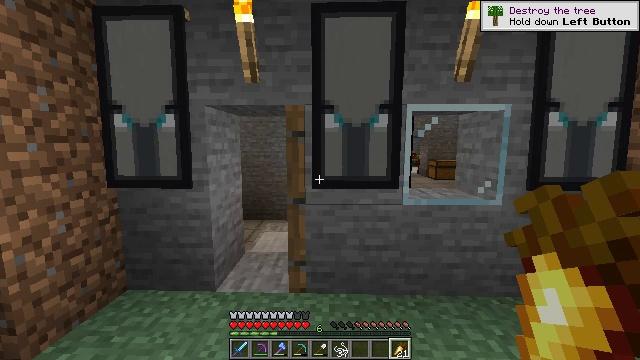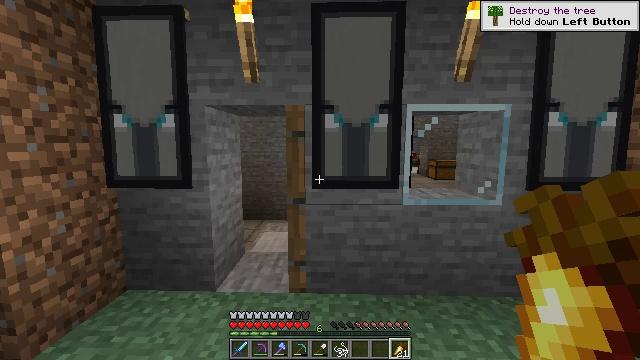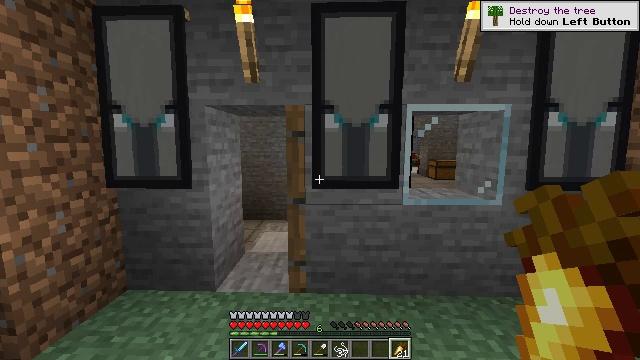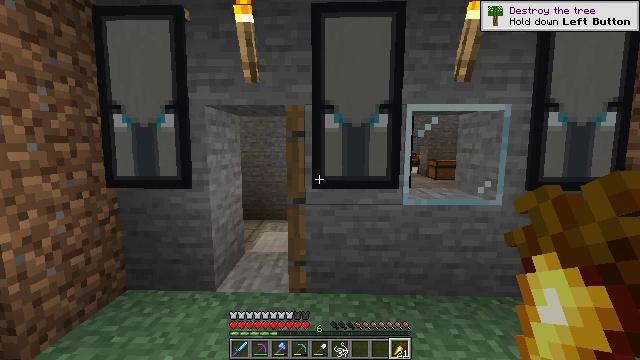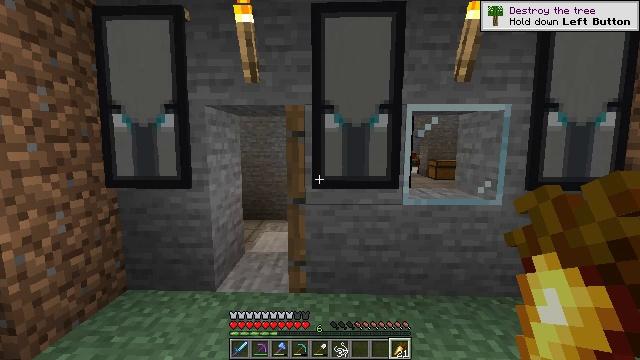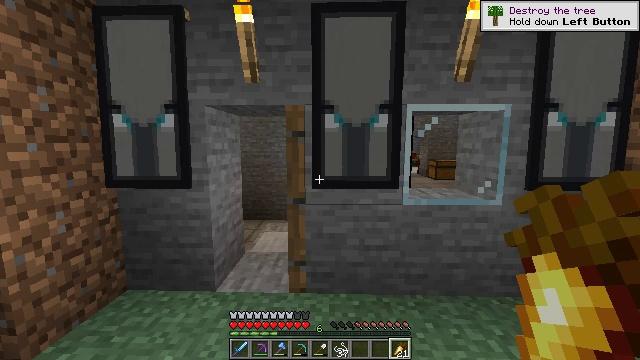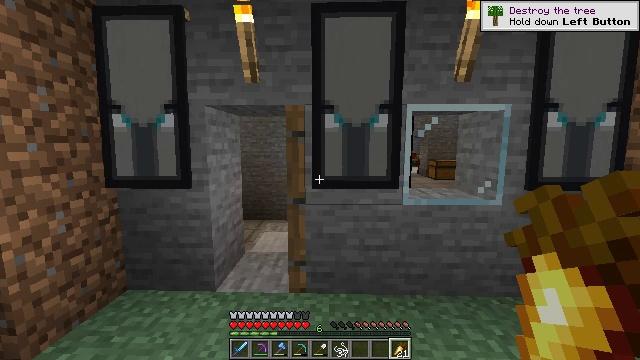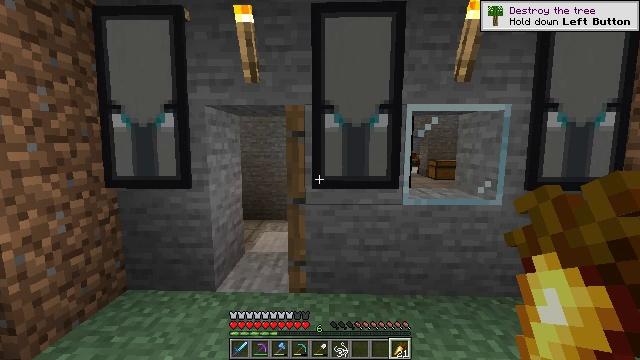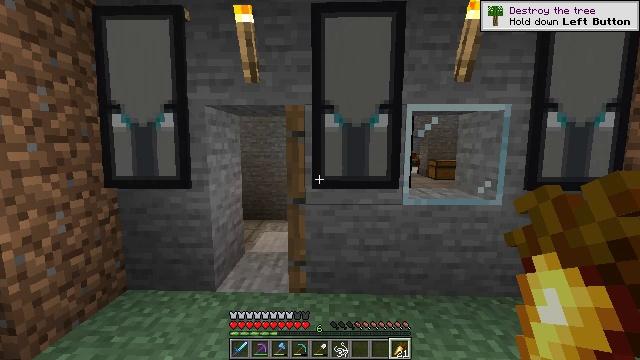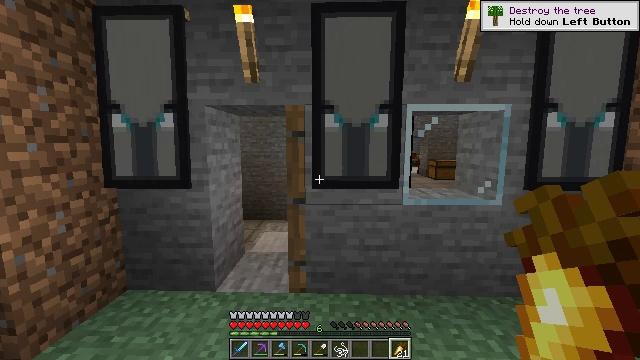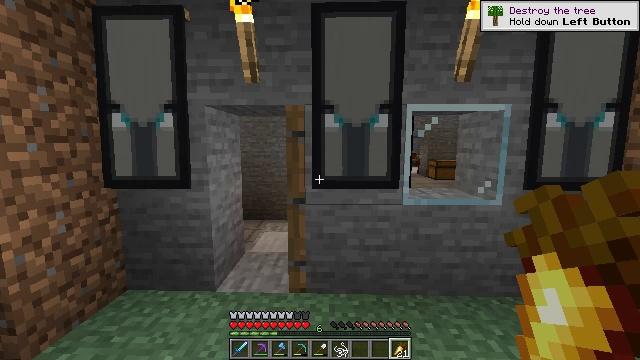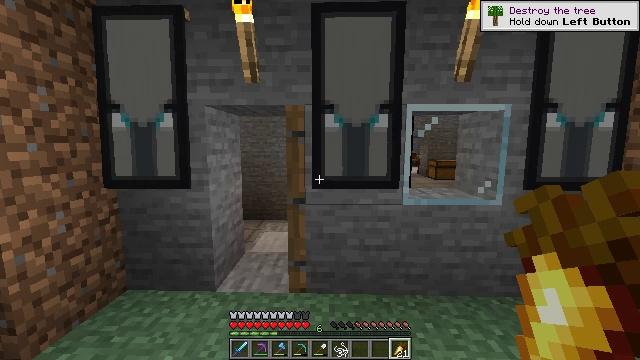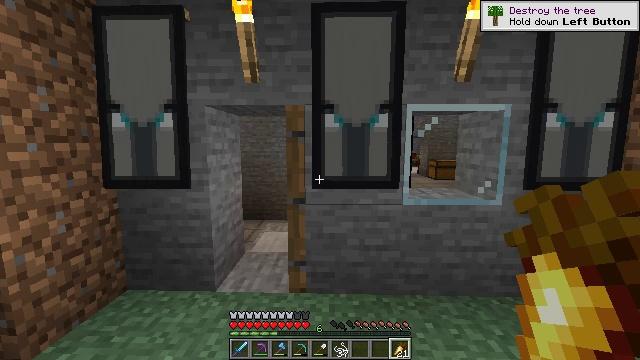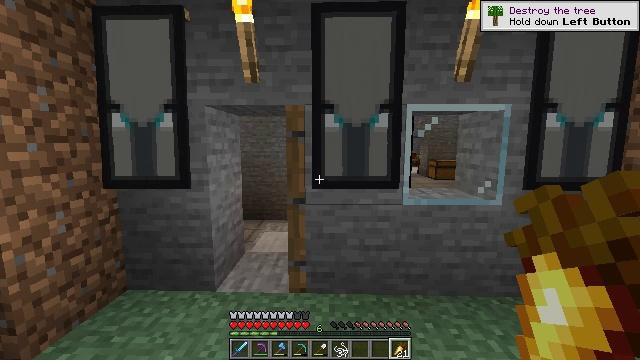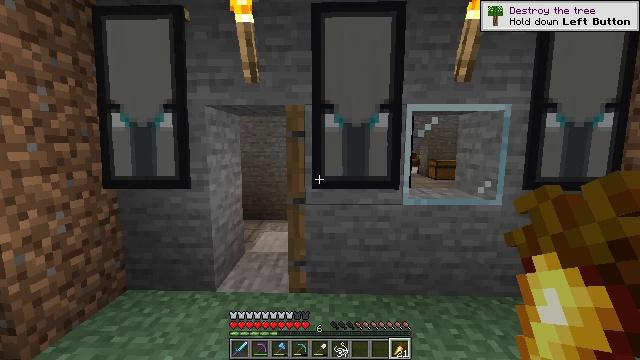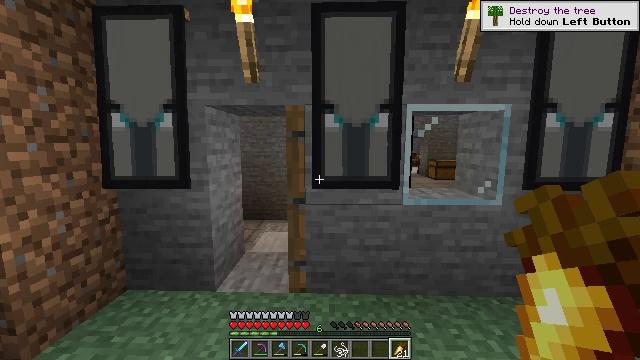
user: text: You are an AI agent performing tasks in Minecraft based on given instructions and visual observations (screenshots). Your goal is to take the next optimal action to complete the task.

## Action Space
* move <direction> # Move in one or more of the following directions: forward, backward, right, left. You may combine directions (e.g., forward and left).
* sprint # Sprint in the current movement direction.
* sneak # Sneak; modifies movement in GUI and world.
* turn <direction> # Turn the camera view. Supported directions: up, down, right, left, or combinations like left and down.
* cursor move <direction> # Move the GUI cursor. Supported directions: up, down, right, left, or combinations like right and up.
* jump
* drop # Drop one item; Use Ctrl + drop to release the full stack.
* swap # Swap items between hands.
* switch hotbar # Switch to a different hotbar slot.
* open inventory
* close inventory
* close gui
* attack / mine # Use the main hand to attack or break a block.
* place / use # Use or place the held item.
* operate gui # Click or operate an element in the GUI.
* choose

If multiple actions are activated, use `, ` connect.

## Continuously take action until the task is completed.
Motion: motion action
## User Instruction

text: Turn regular stone into smooth stone by smelting in the furnace.
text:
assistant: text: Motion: no_op
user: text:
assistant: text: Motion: no_op
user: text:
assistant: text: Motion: no_op
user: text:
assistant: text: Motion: no_op
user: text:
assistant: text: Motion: no_op
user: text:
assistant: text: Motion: no_op
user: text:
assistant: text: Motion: no_op
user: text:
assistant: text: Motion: no_op
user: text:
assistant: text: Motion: no_op
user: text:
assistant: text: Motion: no_op
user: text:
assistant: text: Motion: no_op
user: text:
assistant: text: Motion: no_op
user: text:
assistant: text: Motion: no_op
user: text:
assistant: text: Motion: no_op
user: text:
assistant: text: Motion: no_op
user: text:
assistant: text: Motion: no_op
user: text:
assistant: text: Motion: no_op
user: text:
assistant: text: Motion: no_op
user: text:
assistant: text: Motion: no_op
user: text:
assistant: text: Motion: no_op
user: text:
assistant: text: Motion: no_op
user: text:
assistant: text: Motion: no_op
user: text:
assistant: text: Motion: no_op
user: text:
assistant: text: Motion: no_op
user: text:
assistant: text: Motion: no_op
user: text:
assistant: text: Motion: no_op
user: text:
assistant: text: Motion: no_op
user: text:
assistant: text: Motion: no_op
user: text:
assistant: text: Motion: no_op
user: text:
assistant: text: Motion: no_op